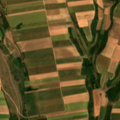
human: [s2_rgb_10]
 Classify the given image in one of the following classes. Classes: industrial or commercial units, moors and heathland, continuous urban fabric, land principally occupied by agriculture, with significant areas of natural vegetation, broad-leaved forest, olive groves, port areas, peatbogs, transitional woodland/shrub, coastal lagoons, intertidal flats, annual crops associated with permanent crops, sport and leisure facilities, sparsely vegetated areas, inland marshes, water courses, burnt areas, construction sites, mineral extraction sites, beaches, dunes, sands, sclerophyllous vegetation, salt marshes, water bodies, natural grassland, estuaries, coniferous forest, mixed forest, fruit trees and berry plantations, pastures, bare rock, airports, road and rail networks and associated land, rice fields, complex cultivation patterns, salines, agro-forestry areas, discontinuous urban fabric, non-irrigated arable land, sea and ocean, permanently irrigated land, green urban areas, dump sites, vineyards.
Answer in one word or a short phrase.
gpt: non-irrigated arable land, land principally occupied by agriculture, with significant areas of natural vegetation